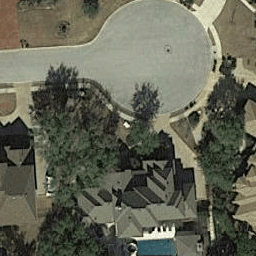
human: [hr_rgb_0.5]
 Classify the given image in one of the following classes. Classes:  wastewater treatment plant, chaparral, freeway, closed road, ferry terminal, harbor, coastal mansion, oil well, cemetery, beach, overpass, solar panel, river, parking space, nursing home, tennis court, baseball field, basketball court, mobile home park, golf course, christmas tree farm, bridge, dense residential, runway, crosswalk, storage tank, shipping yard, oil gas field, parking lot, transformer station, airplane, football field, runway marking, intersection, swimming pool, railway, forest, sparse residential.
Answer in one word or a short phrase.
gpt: closed road